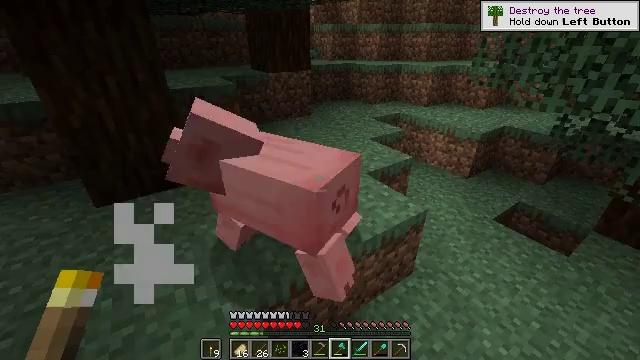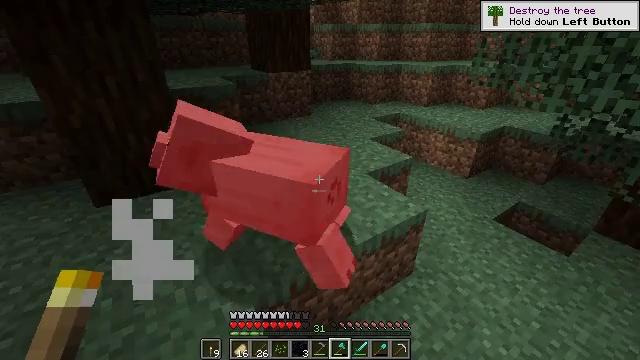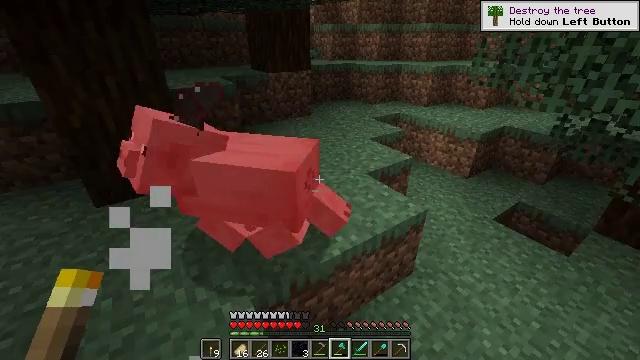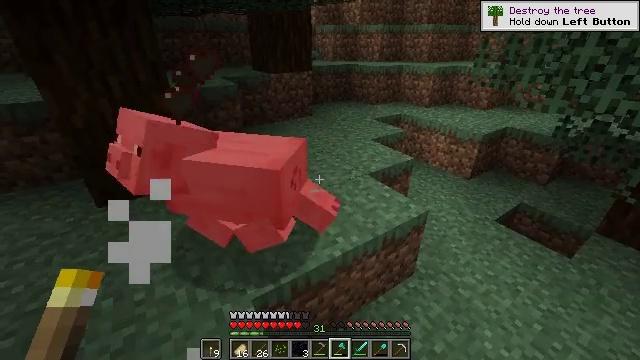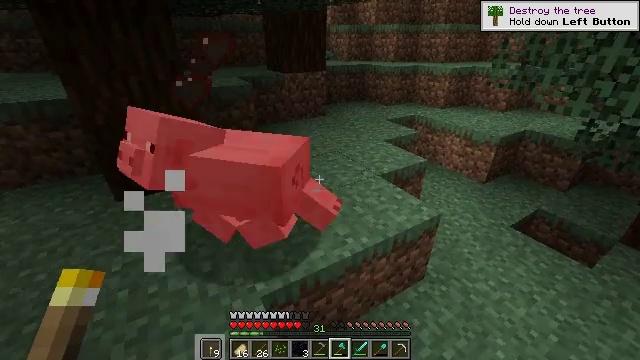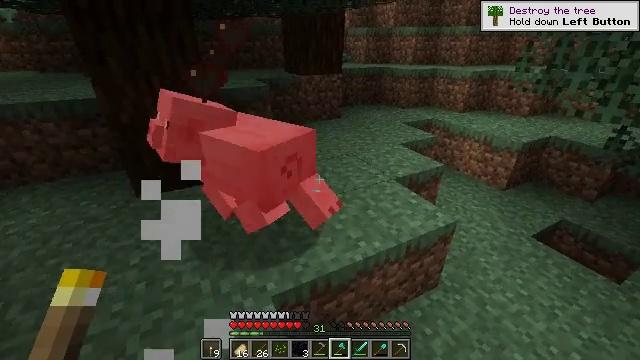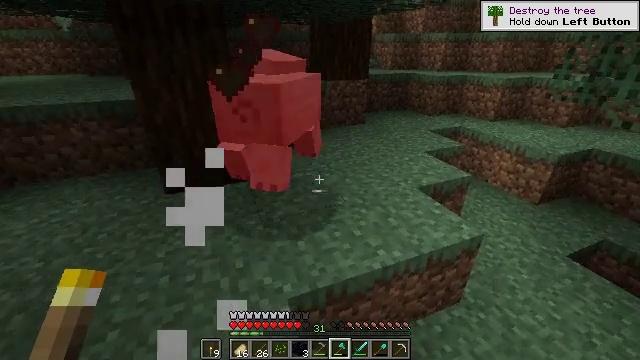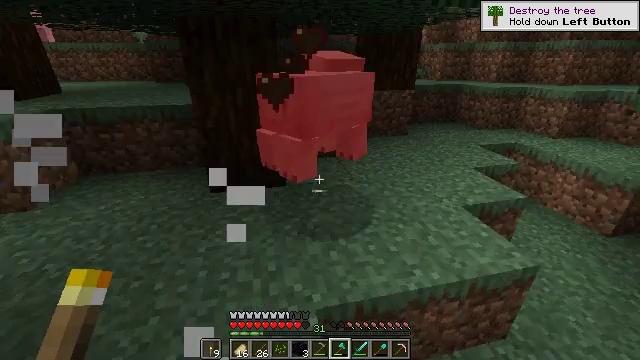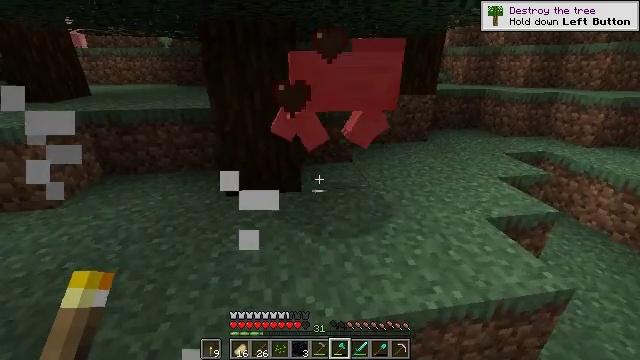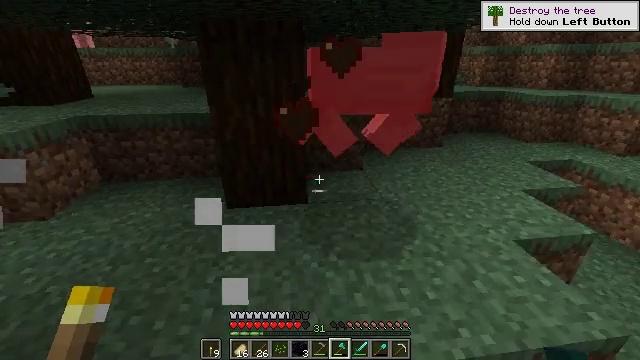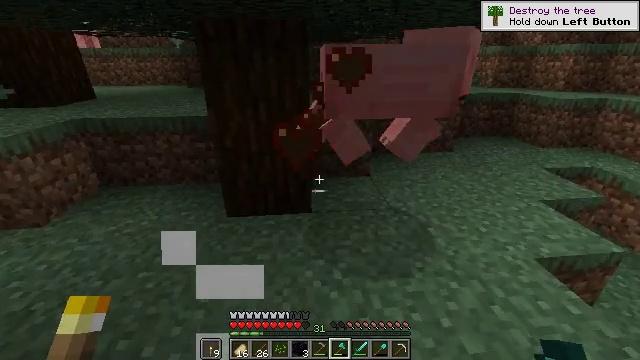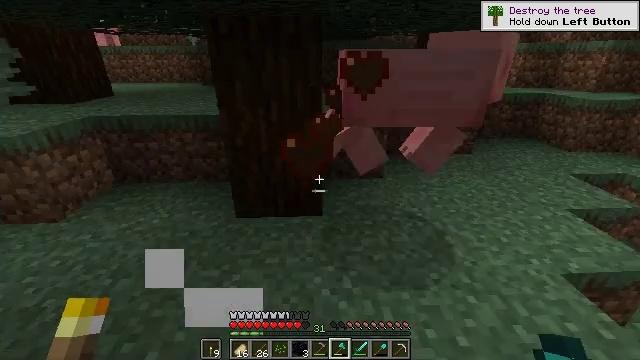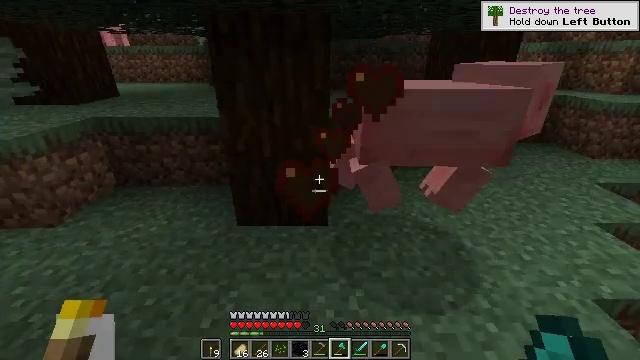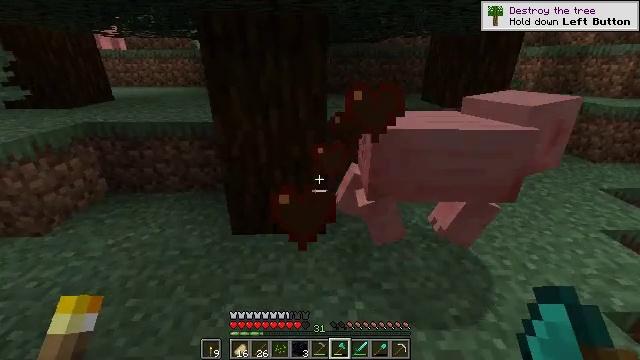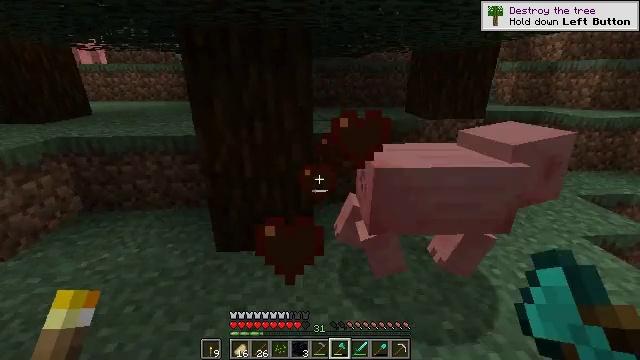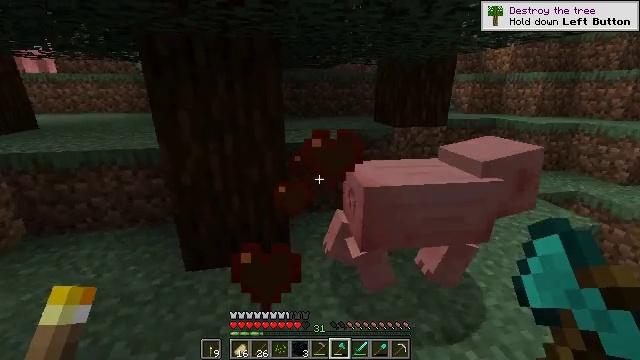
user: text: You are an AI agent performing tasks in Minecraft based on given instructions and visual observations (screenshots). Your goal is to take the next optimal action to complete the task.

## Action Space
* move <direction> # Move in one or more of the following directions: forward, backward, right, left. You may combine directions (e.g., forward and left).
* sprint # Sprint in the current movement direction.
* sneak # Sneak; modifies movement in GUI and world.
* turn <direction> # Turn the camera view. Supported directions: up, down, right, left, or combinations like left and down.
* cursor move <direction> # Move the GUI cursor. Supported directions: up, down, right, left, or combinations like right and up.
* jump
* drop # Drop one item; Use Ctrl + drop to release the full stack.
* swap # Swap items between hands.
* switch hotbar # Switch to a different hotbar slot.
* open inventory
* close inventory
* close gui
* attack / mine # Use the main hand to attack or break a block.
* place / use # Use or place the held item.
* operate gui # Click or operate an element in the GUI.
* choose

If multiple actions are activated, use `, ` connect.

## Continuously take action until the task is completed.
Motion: motion action
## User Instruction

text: Combat the pig.
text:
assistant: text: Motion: attack / mine
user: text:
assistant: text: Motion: attack / mine
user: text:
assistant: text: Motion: no_op
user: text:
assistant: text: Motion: turn left
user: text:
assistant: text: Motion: turn left
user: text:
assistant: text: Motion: turn left and up
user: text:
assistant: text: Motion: move forward, turn left and up
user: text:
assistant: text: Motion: move forward, turn left
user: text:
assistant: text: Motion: move forward, turn left
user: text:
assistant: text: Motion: move forward, turn left
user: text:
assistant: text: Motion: move forward, turn left
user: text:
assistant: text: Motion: turn left
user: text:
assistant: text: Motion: no_op
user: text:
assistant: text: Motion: turn right and up
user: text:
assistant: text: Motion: turn right and up
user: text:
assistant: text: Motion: turn right
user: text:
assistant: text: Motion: turn right
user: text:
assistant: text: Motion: turn right
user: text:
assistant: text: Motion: turn right, attack / mine
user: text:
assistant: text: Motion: attack / mine
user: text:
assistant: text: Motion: attack / mine
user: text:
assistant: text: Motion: turn right and down, attack / mine
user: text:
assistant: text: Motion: turn right
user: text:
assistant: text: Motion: no_op